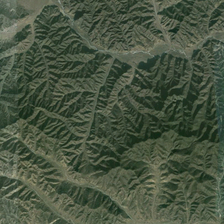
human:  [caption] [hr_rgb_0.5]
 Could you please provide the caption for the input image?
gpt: there are two valleys with roads passing through between ridges .

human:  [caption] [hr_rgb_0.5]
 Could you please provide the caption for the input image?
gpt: it is a rather wrinkled mountain range where several mountain passes traverses .

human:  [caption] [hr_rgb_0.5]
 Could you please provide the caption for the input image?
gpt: there are two valleys with roads passing through between ridges .

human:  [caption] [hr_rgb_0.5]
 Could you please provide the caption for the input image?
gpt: there are two valleys with roads passing through between ridges .

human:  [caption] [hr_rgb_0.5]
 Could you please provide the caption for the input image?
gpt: it is a piece of irregular green mountains .